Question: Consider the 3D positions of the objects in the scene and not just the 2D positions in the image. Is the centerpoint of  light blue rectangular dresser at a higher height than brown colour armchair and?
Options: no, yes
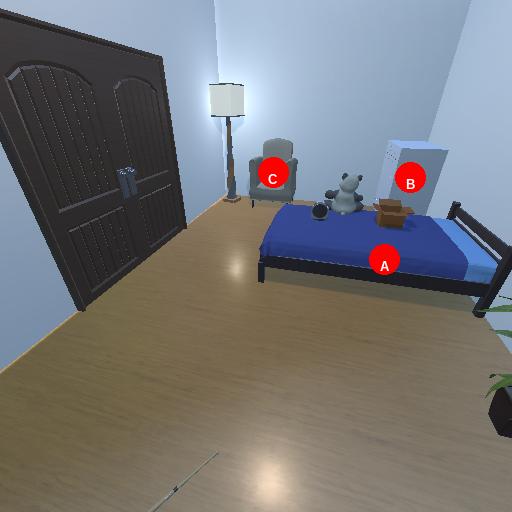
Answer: no